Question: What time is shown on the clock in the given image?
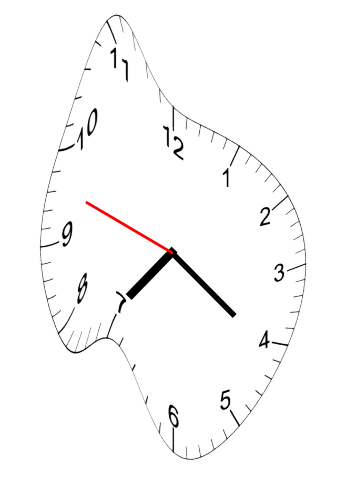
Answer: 07:20:48